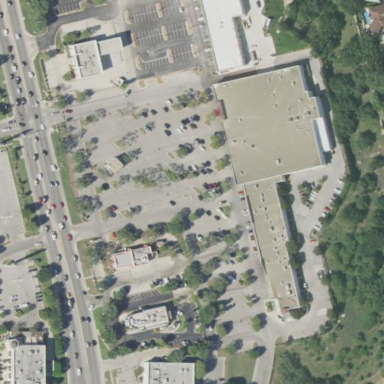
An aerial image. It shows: Retail area.